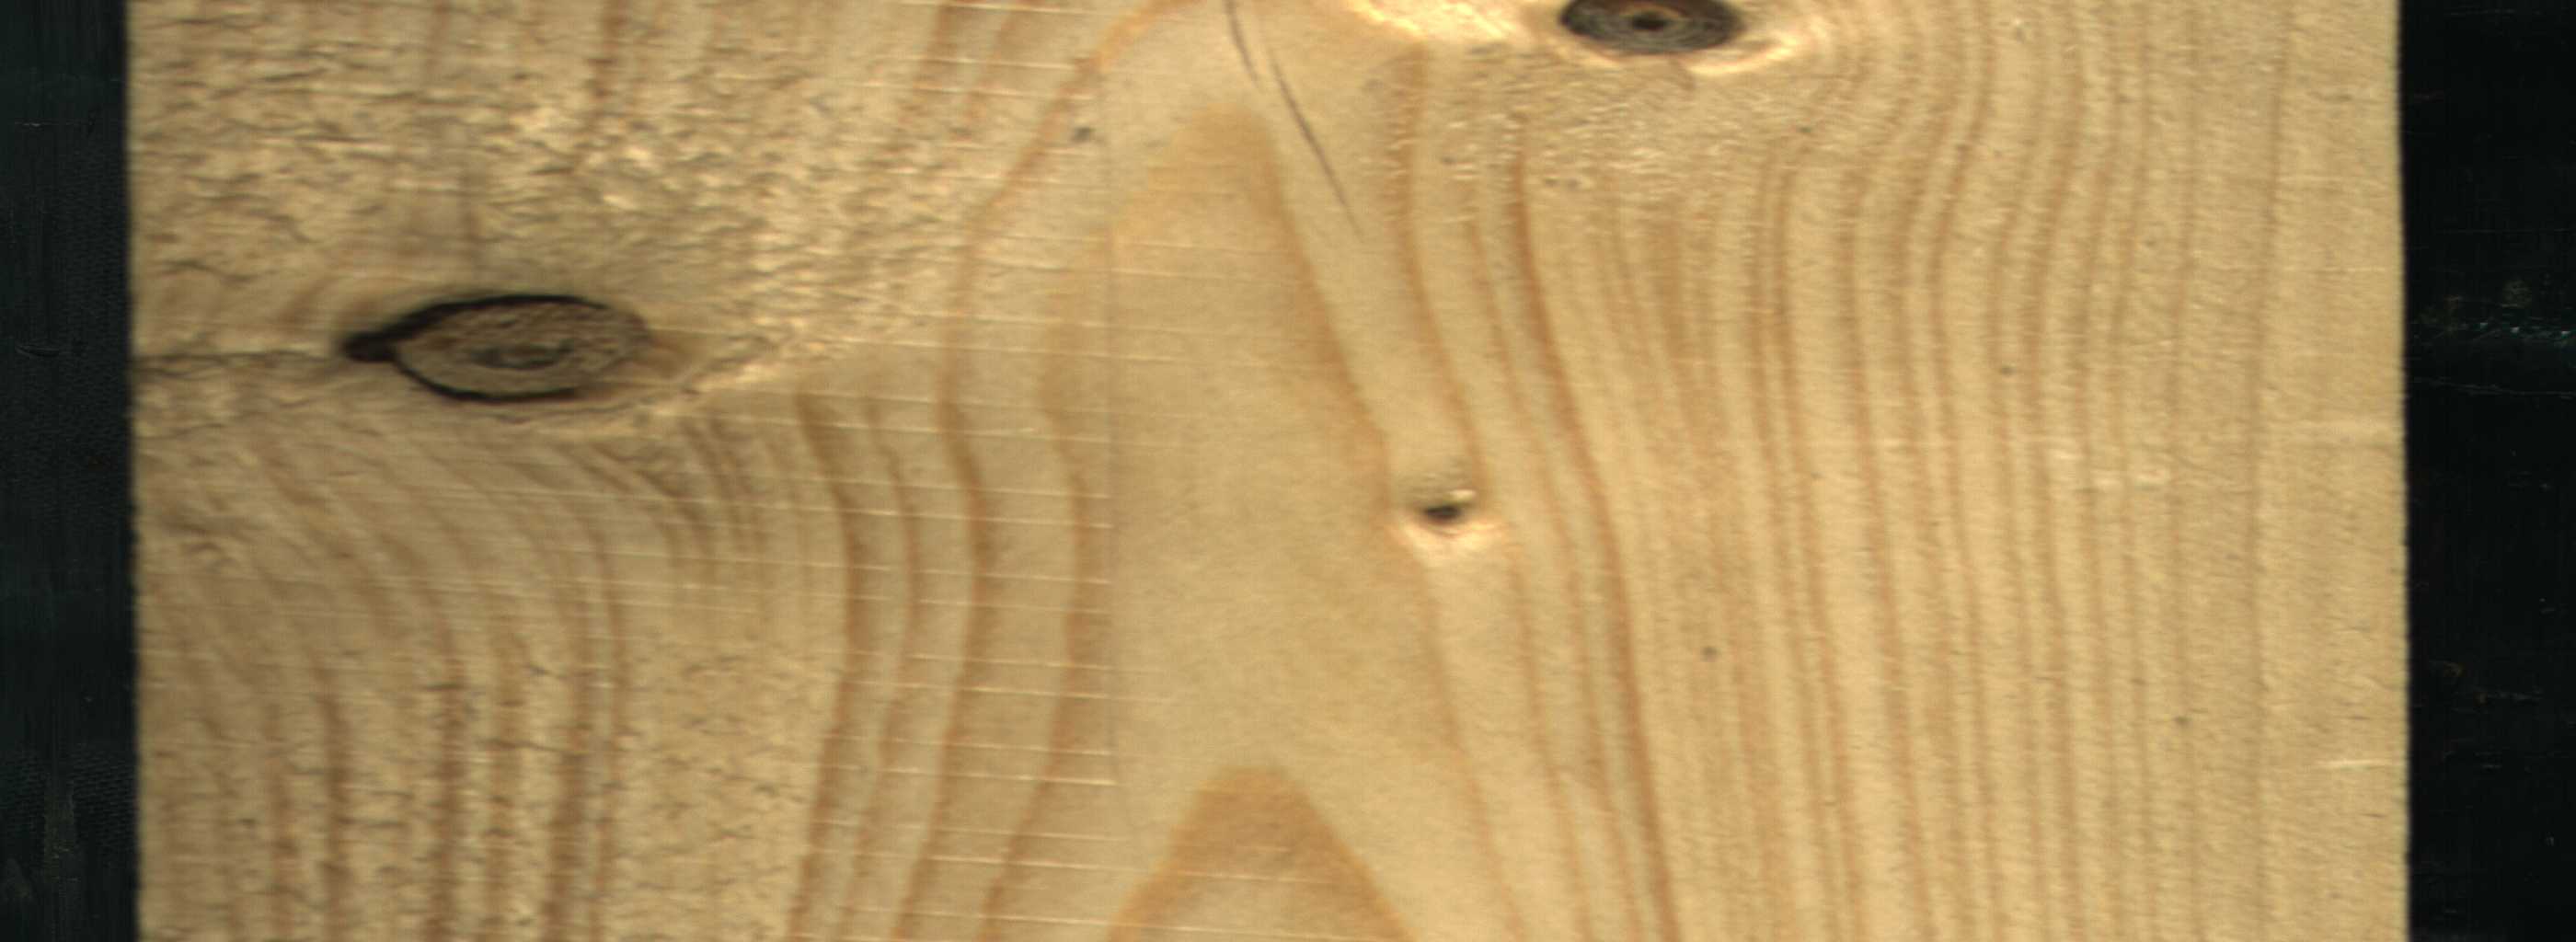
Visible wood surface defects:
Crack
Dead_Knot
Dead_Knot
Live_Knot